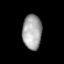
Tissue: prostate
Cell type: T cells
Senescence score: 0.2964
Nuclear area (px): 653
Mean DAPI intensity: 165.776